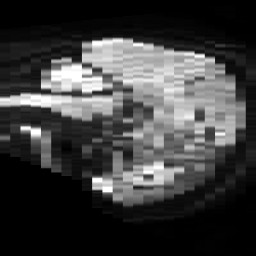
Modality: TRACE
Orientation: sagittal
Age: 51
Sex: female
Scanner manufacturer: philips
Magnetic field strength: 3 T
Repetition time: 4.47 s
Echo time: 0.07459 s